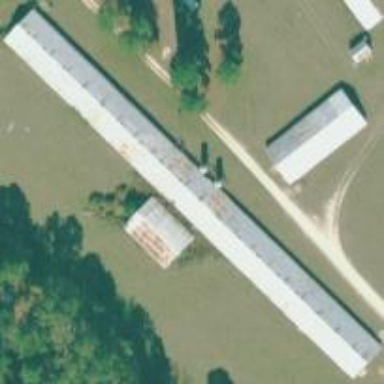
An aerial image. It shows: Farm auxiliary building.